Field crop: maize
Growth stage: 1
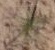
Species: salsola